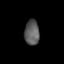
Tissue: lung
Cell type: Myeloid cells
Senescence score: 0.1964
Nuclear area (px): 367
Mean DAPI intensity: 90.305